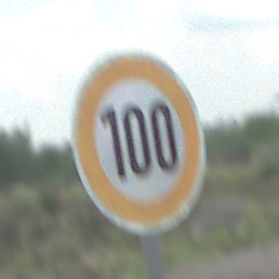
Verkehrszeichen: Geschwindigkeit100
Umgebung: Outdoor, Nature
Tageszeit: MorningAfternoon
Wetter: PartlyCloudy
Licht: Natural
Jahreszeit: NotSpecified
Kontrast: LowContrast